Interaction volume radius: 5 \u00c5
Interaction volume height: 20 \u00c5
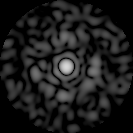
Disorder parameter: 0.8265